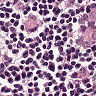
Metastatic tissue present: yes